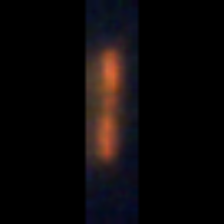
Taxon: Pennate
Group: Diatoms